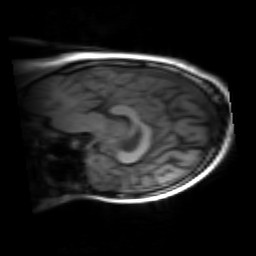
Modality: inplaneT1
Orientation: sagittal
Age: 32
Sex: female
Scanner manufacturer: siemens
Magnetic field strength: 3 T
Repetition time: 1.2 s
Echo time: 0.00251 s